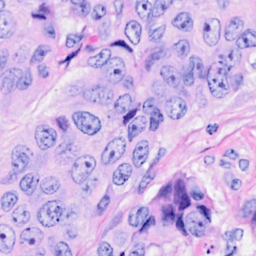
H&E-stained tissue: Breast